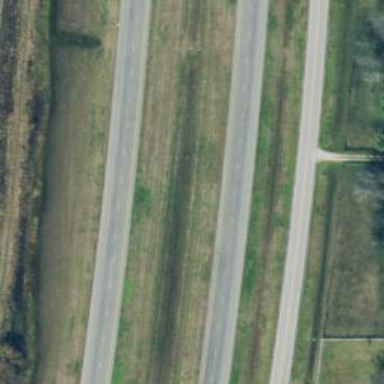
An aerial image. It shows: This image shows trunk highway that functions as expressway.